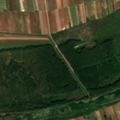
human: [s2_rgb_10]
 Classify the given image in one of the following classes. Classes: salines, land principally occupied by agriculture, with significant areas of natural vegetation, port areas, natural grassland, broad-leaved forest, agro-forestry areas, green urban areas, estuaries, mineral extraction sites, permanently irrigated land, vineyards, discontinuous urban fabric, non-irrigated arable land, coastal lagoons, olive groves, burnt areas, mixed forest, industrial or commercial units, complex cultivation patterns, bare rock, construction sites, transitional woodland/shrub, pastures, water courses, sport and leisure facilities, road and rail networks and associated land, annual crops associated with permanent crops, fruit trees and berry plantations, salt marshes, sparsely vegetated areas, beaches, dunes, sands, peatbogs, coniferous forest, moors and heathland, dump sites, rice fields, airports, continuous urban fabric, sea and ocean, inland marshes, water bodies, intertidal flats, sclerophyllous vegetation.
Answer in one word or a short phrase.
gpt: non-irrigated arable land, land principally occupied by agriculture, with significant areas of natural vegetation, broad-leaved forest, transitional woodland/shrub, water courses